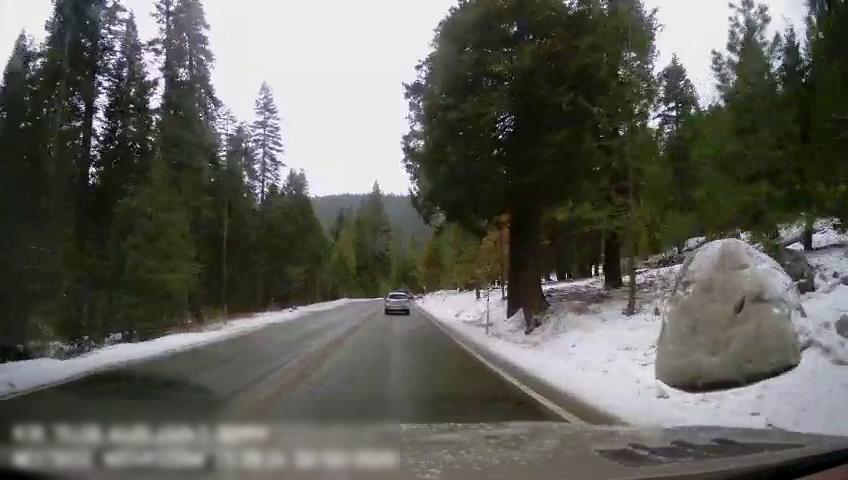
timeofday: Day
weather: Snowy
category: Drivable Space
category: Vehicles | Truck
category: Vehicles | SUV
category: Lanes | Current Lane